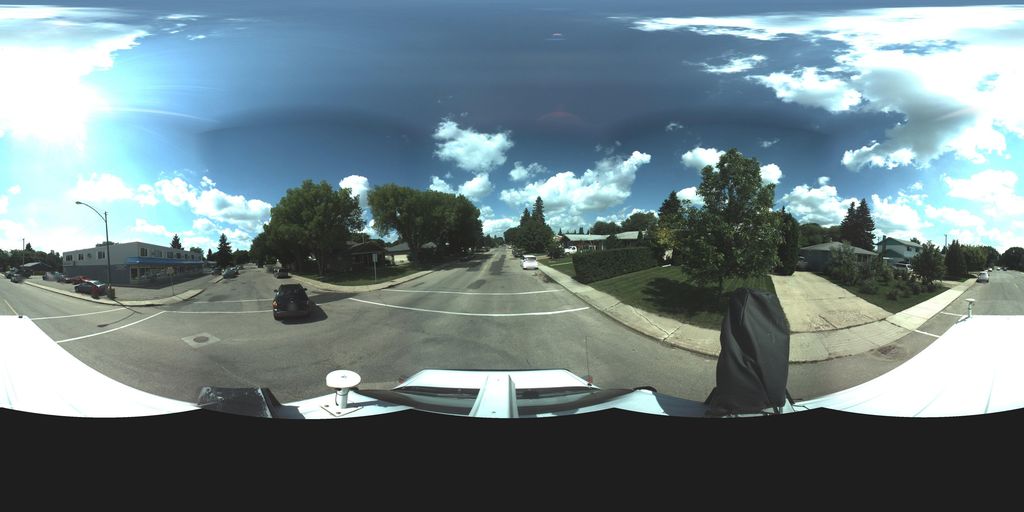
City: saskatoon